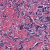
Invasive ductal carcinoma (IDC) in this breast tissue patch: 1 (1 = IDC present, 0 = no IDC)